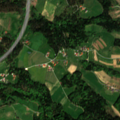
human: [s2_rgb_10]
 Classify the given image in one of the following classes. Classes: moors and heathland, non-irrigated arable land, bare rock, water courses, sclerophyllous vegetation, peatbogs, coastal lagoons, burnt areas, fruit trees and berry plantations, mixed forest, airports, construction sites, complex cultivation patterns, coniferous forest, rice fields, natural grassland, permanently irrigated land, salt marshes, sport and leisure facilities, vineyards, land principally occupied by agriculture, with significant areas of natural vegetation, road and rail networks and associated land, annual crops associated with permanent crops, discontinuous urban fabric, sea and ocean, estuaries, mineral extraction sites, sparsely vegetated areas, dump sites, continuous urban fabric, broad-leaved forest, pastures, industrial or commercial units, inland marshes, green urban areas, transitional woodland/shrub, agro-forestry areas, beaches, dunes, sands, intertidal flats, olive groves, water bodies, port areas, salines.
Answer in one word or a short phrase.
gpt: pastures, mixed forest